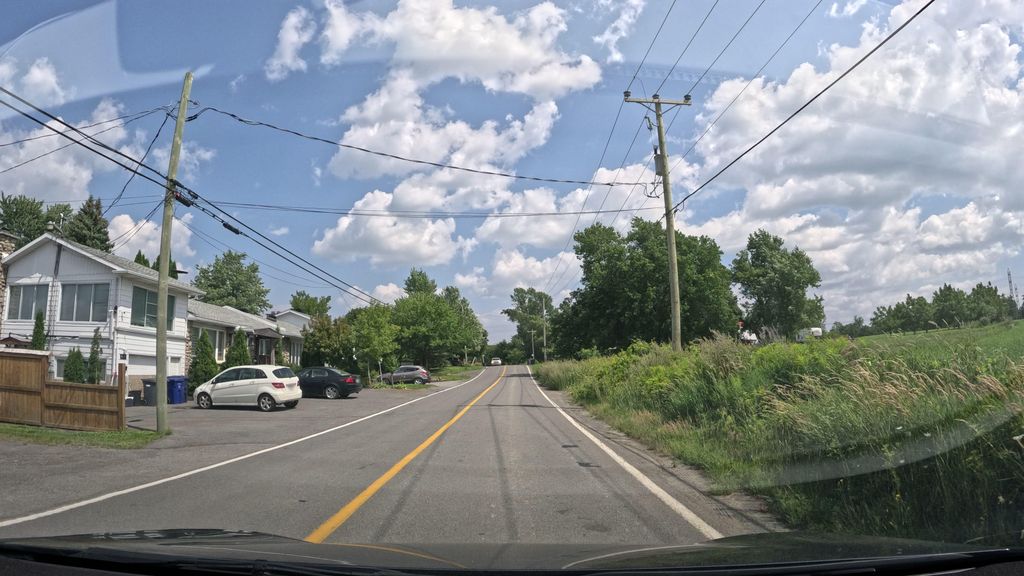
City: montreal